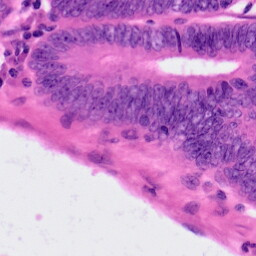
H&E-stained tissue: Colon